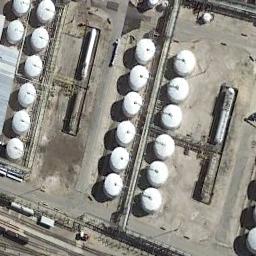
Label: storage_tank